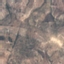
Land use / land cover class: PermanentCrop